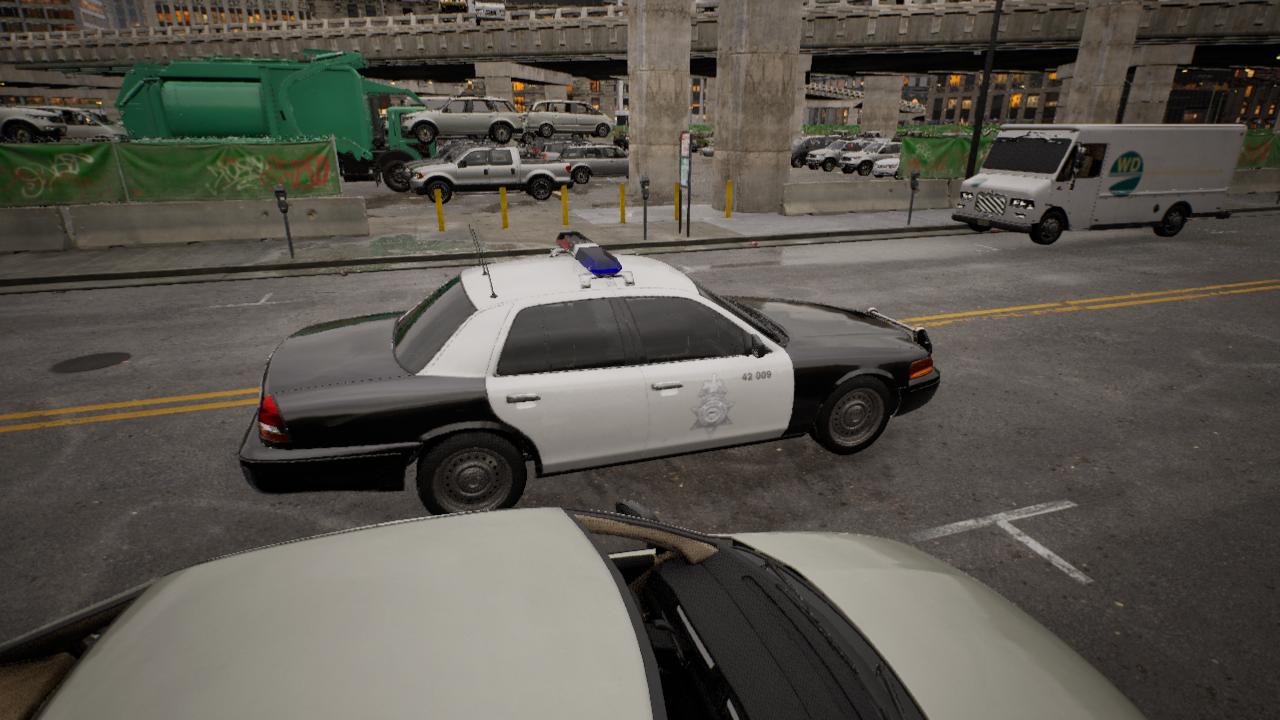
Venue: downtown
Lighting: golden hour
Vehicle rig: sedan